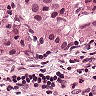
Metastatic tissue present: yes